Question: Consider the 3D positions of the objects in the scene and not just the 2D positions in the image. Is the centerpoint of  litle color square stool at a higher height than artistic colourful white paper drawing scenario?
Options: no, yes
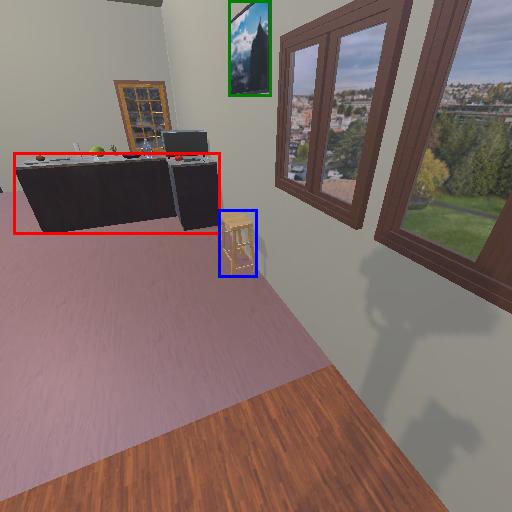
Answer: no